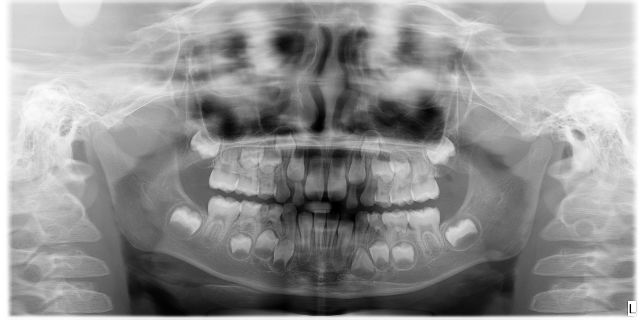
child